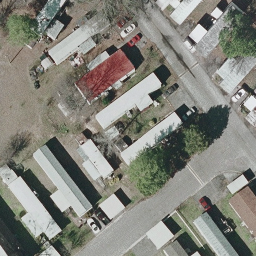
Label: residential